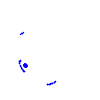
Particle: kaon